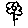
Label: flower